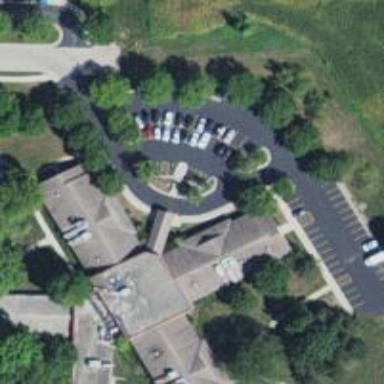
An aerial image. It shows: Clinic.